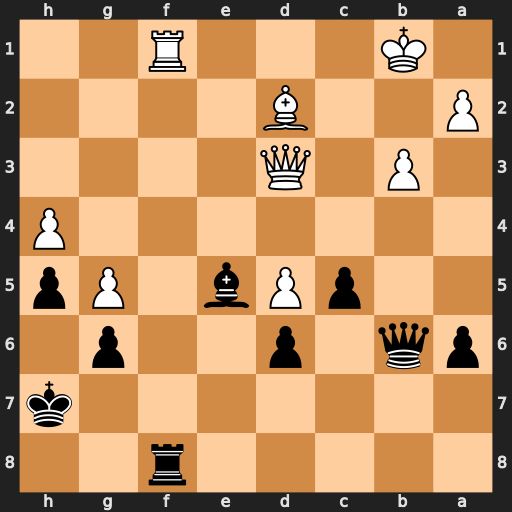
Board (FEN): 5r2/7k/pq1p2p1/2pPb1Pp/7P/1P1Q4/P2B4/1K3R2
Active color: b
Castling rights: -
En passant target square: -
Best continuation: c4 Qxc4 Qd4 Kc2 Qxc4+ bxc4 Rxf1